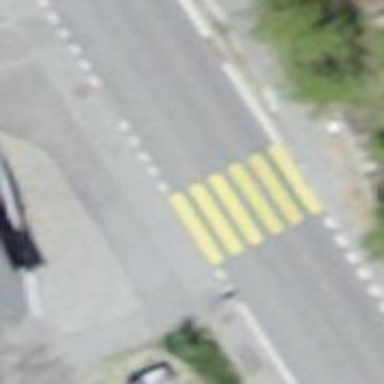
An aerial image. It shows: Marked road crossing.